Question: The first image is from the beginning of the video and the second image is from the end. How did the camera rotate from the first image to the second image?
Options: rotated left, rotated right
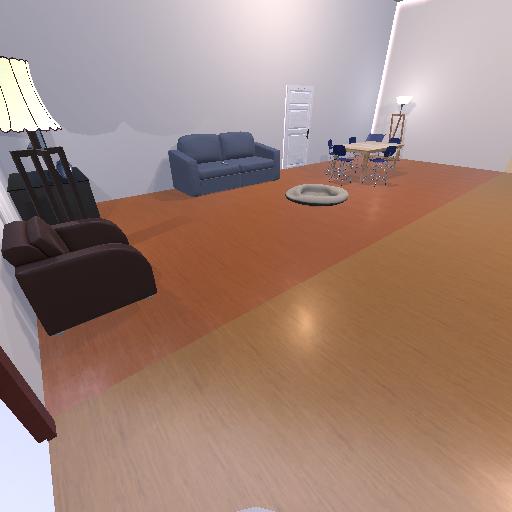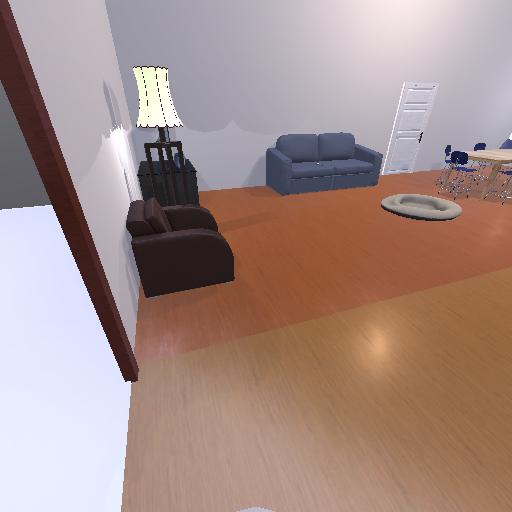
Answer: rotated left